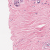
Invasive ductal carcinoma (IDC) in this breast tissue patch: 0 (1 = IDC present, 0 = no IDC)